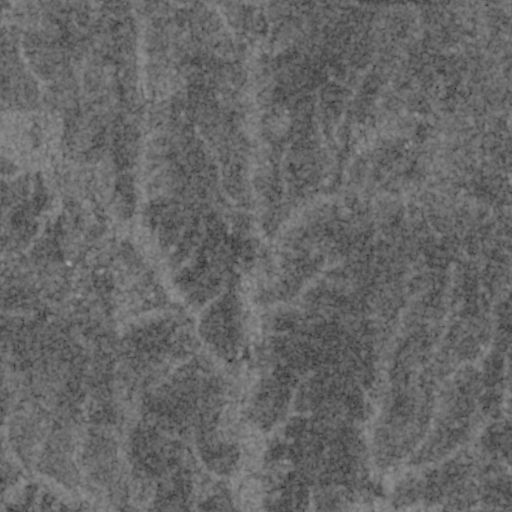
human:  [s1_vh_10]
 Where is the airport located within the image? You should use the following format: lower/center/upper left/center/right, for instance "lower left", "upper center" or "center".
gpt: The airport is located in the upper left of the image.
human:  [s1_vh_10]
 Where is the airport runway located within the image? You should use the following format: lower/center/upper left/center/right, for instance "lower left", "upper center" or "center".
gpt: The airport runway is located in the upper left of the image.
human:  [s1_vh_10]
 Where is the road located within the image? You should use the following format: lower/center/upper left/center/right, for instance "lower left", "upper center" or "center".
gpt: There is no road in the image.

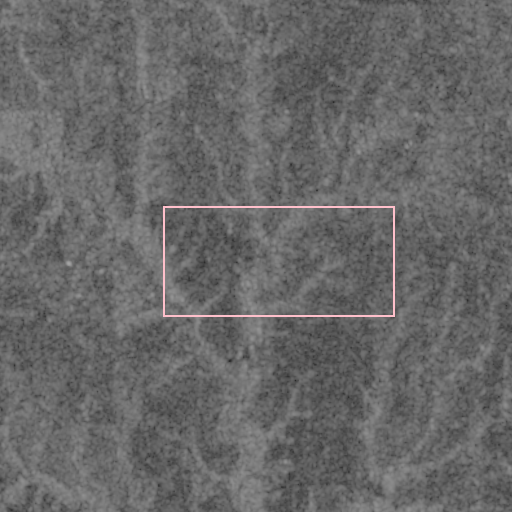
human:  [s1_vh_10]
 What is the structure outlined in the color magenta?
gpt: There is no magenta outline.
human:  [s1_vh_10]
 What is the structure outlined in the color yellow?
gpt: There is no structure outlined in yellow.